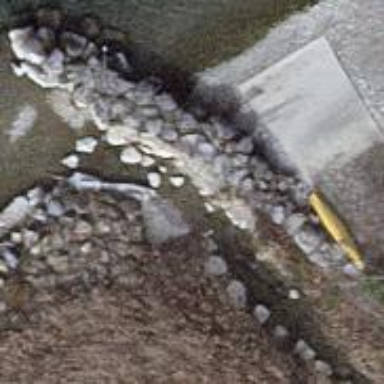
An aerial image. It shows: Breakwater structure.